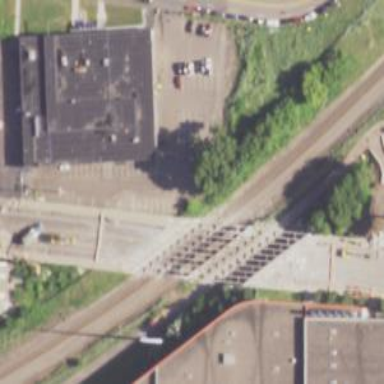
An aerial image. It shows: Man-made bridge.